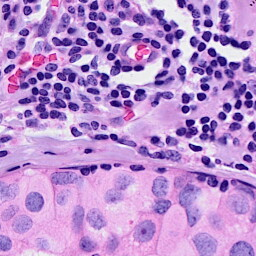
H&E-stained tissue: Breast